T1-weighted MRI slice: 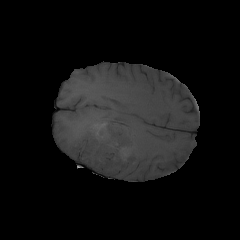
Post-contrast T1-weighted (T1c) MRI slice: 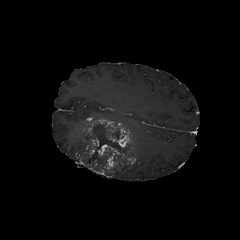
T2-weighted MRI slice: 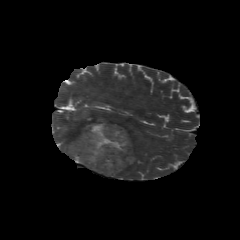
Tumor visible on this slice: yes